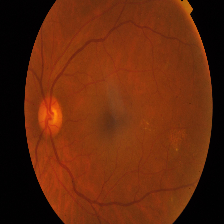
Diabetic retinopathy grade: Proliferative DR